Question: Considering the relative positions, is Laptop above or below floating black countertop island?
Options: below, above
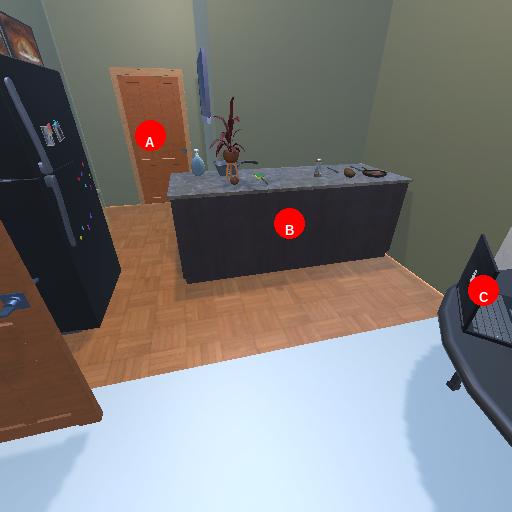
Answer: below